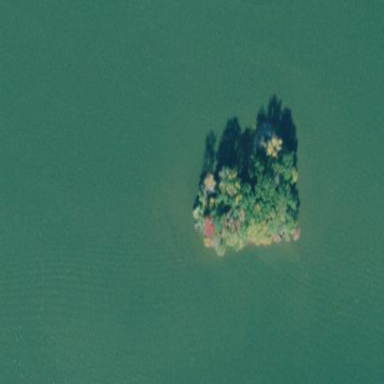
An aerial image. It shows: Island.